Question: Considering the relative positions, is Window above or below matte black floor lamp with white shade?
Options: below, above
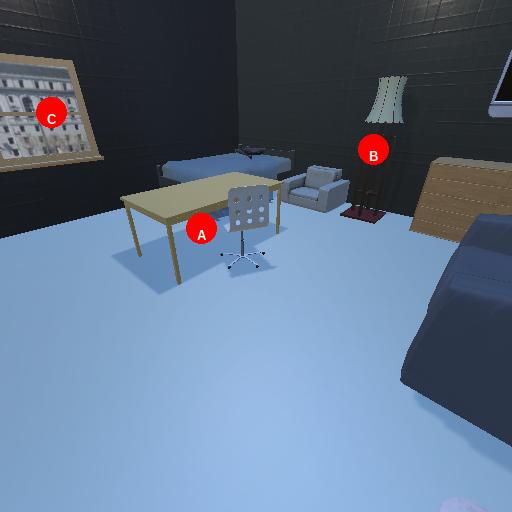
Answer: below